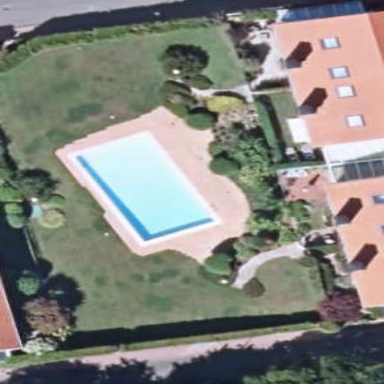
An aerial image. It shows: Swimming pool located in leisure land.